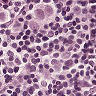
Metastatic tissue present: yes